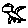
Label: bird